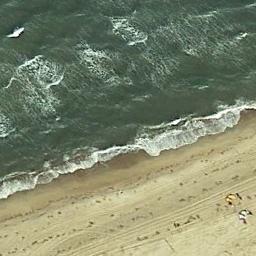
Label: beach